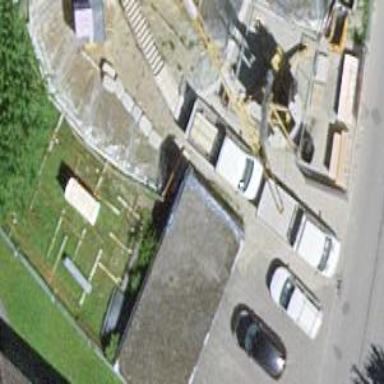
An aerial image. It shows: Garage building.